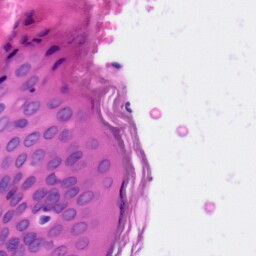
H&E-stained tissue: Skin